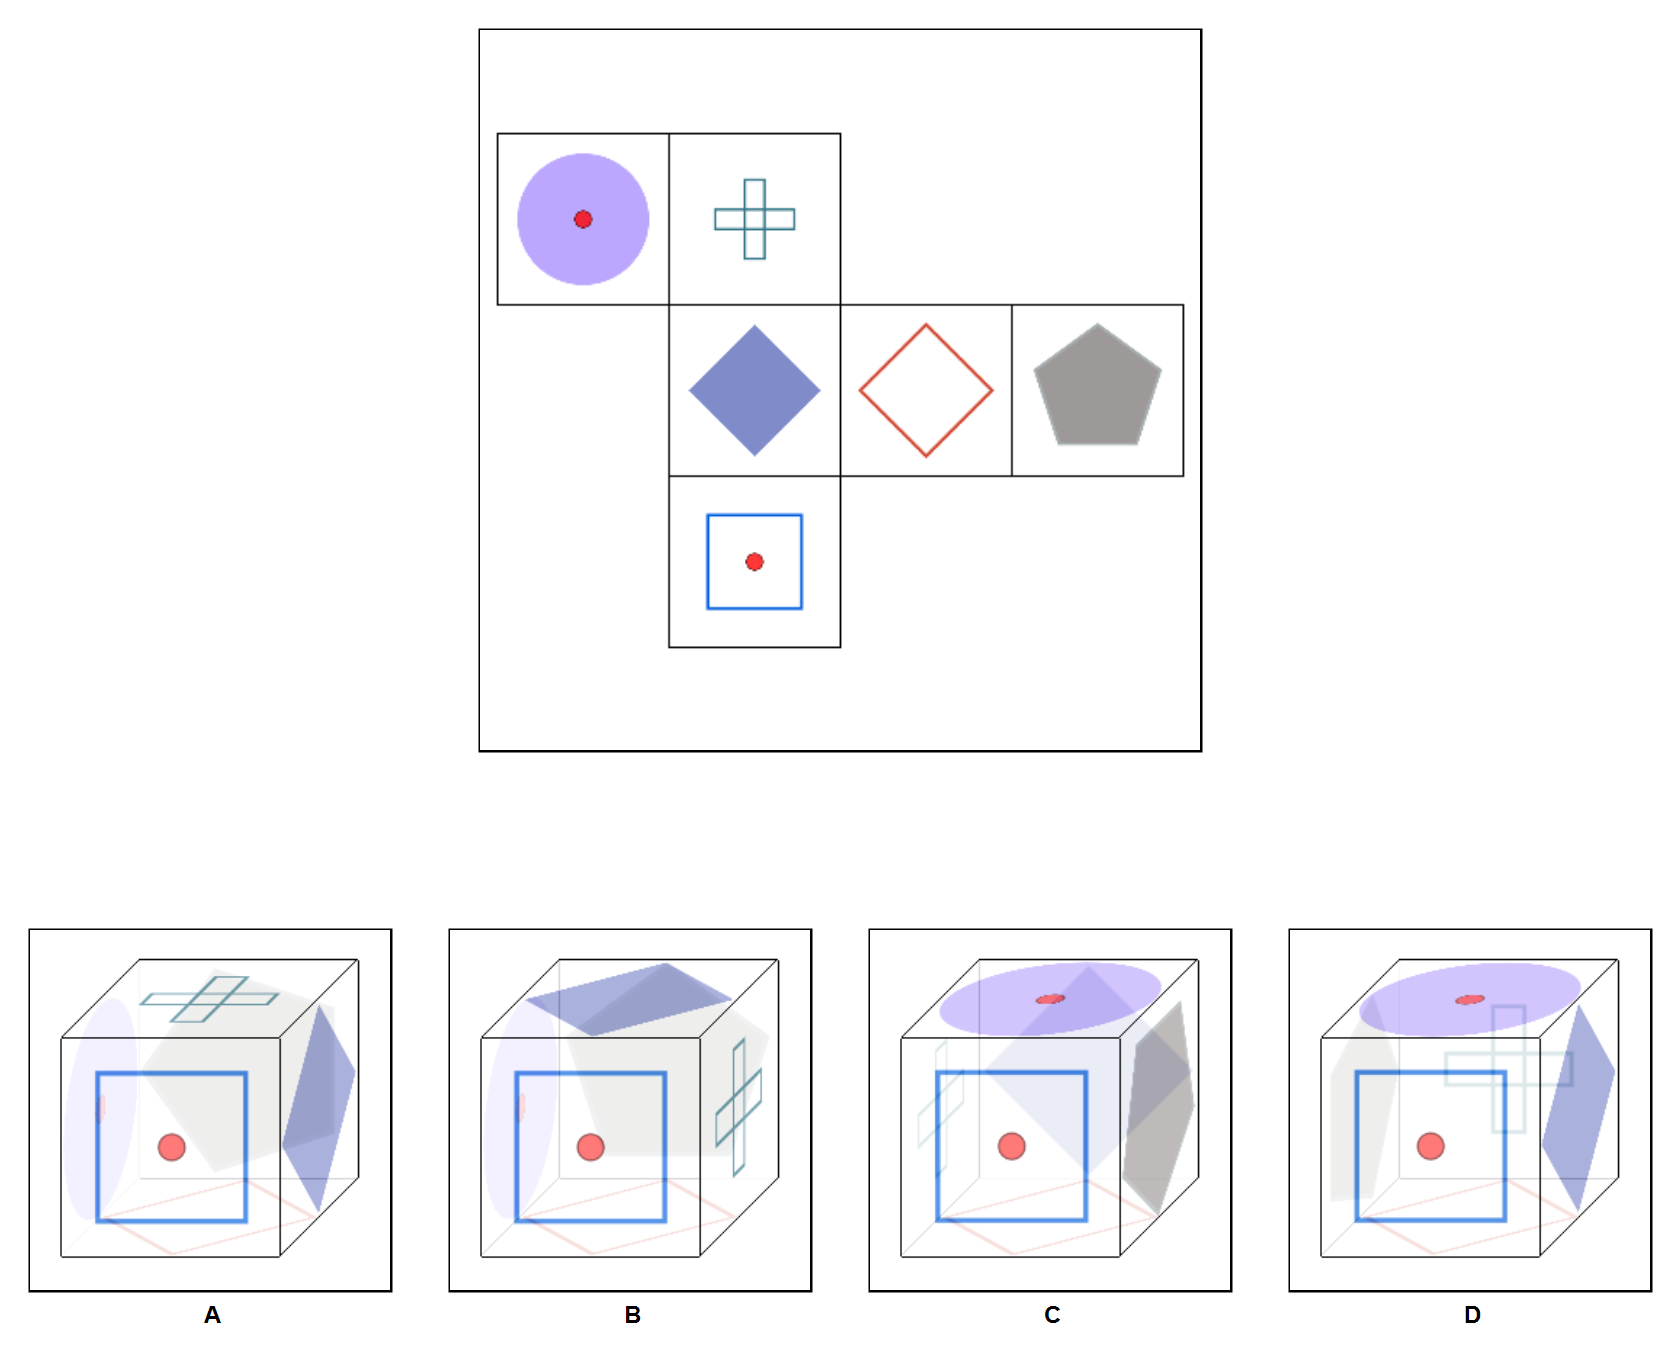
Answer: D